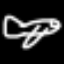
Label: airplane